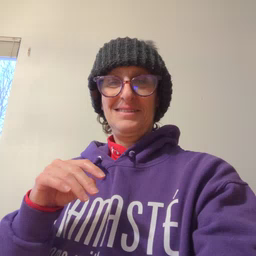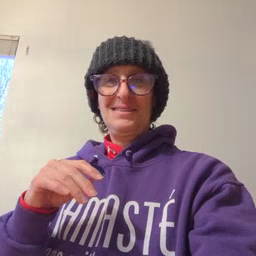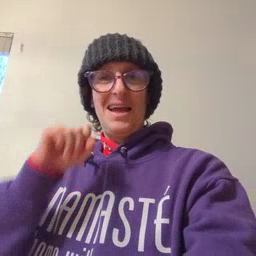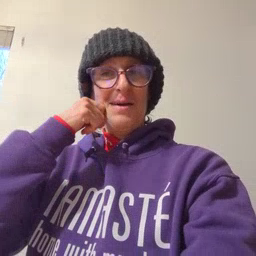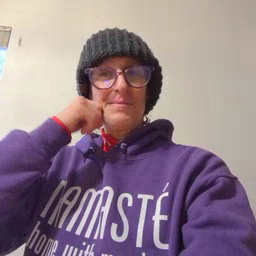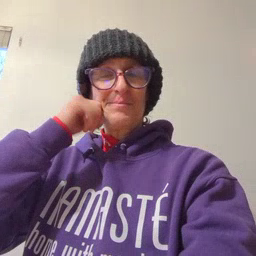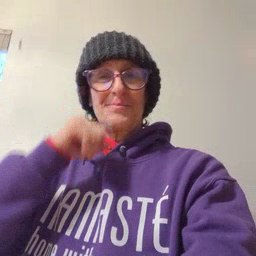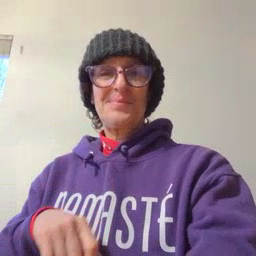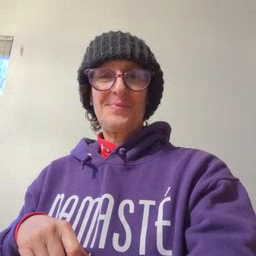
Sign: apple